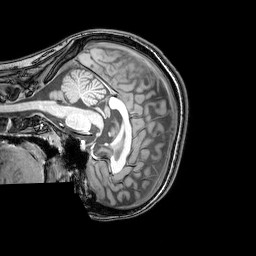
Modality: T1w
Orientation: sagittal
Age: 24
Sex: female
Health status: healthy
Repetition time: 0.081 s
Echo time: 0.037 s